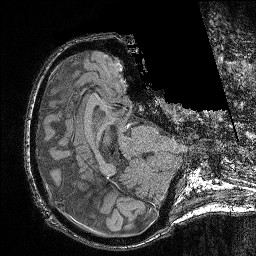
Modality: FLASH
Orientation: axial
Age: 25
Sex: male